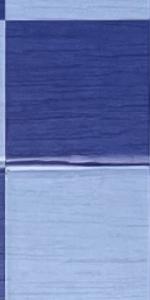
Label: Empty